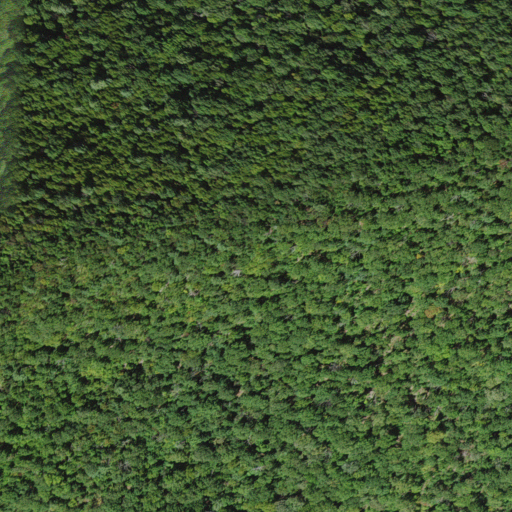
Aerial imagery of mountain in Virginia named Neighbor Mountain containing deciduous forest and mixed forest